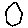
Label: hexagon